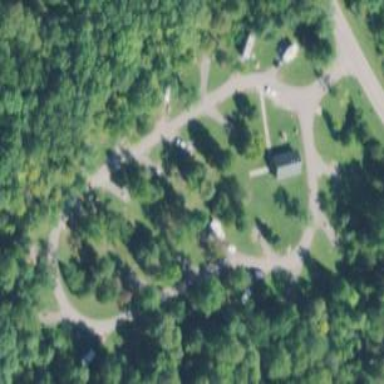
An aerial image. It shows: Caravan site for tourism.